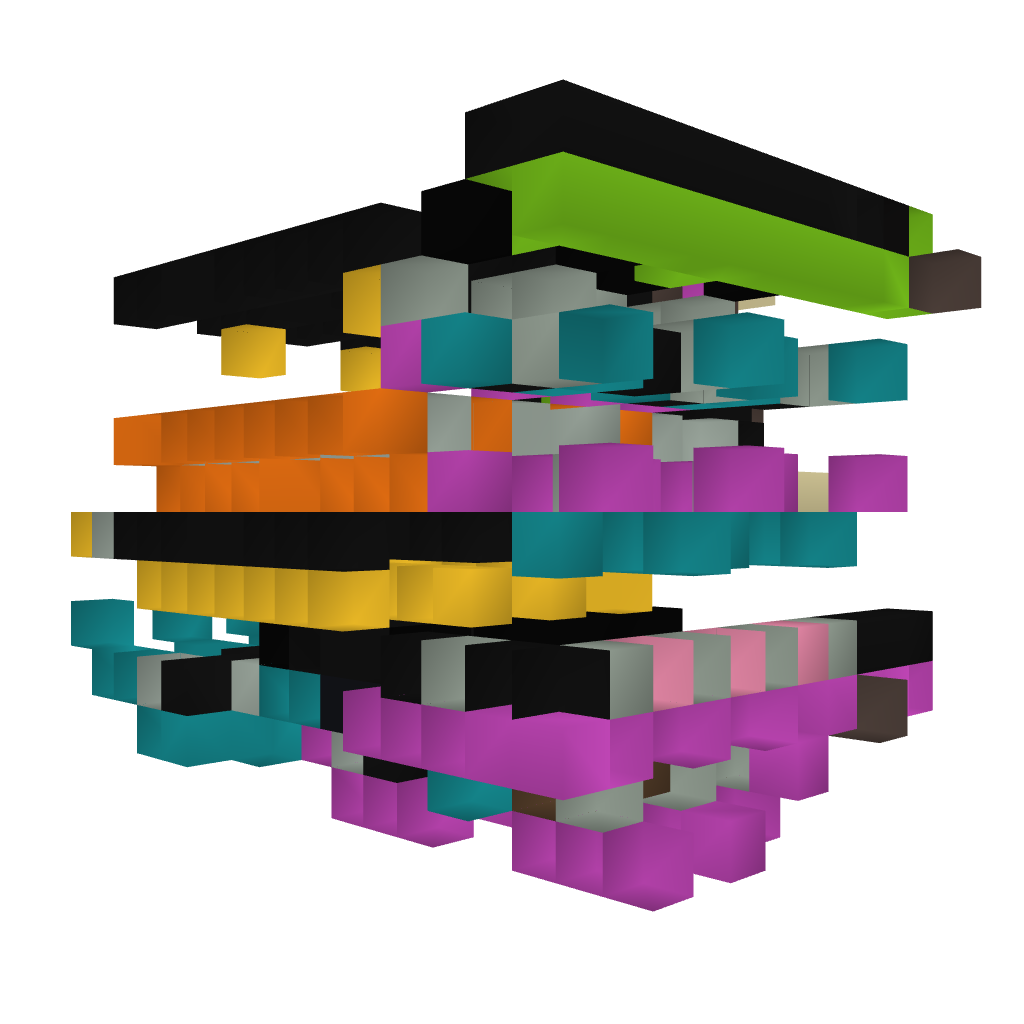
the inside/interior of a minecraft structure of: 9 Digit Combination Lock